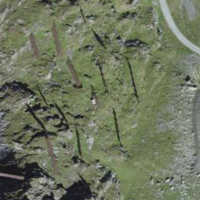
EUNIS habitat code: 26
Species observed at this site:
Chamaenerion dodonaei